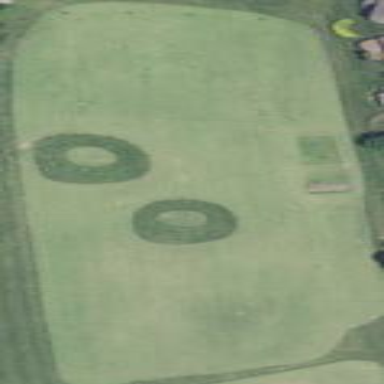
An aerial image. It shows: Grassy area designated as golf driving range pitch.